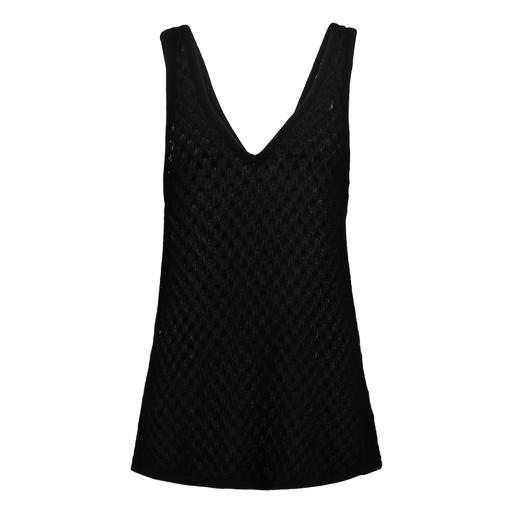
black issy tank top, black boxy mesh vest top, black mesh tank top, white background